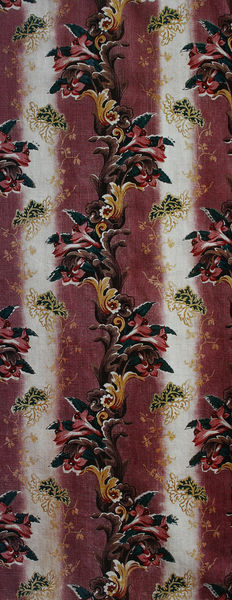
Titel: Detail eines Kleiderdrucks
Standort: Kyoto (Japan)
Institution: Kyoto Costume Institute
Schlagwörter: blau, blätter, dunkel, laub, vogel, weiß, gelb, grün, ocker, ausschnitt, blume, blumen, braun, bunt, hell, orange, schmuck, schwarz, blüte, blüten, rot, tuch, muster, ornament, teppich, alt, wand, band, barock, öl, ast, natur, gold, stoff, blatt, girlande, pflanze, pflanzen, borte, rokoko, rosa, seide, ranken, trauben, japan, kette, violett, klein, dekoration, wein, bordüre, jugendstil, tapete, detail, dekor, dunkelrot, floral, ornamente, verzierung, gestreift, streifen, altrosa, edel, foto, fotografie, photographie, pink, wei, blumenmuster, stengel, asien, druck, schnitt, gewunden, stilisiert, stof, brokat, ranke, photo, senkrecht, blumentapete, hubi, rotbraun, blumenranke, bordeauxrot, gestickt, teuer, gewebe, reben, filigran, textil, verzeirung, wellenlinie, gewebt, art decor, verzierungen, wiederholung, arabeske, regelmäßig, stofftapete, blattmotiv, geknüft, altmodisch, schneider, stoffdruck, blumentapeten, langs, relifiert, 18. jahrhundert, 19.jahrhundert, blättegold, 20.jahehundert, fstoff, florsiktik, sride